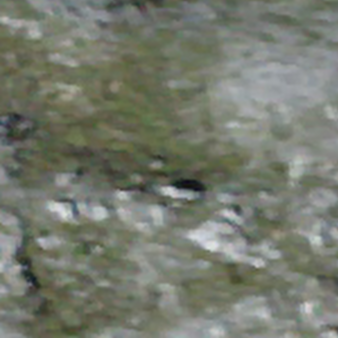
Label: other